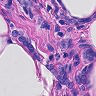
Metastatic tissue present: yes